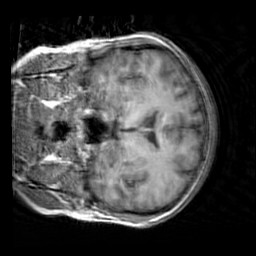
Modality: T1w
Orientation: coronal
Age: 28
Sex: female
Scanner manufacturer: siemens
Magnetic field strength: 3 T
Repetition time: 2.3 s
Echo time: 0.00303 s